Question: I am trying to create this shape in CSS/SVG:
The problem is that white portion need to be transparent. How do I do that in CSS/SVG? I also need hover on shape.
'''
#shape {
height: 400px;
width: 400px;
background: black;
overflow: hidden;
}
#circle1,
#circle2,
#circle3,
#circle4 {
background: white;
height: 800px;
width: 800px;
border-radius: 50%;
position: relative;
}
#circle1 {
top: -200px;
right: -340px;
}
#circle2 {
top: -1000px;
left: -740px;
}
#circle3 {
top: -2350px;
left: -200px;
}
#circle4 {
top: -2050px;
left: -200px;
}
#shape:hover {
background: red;
}
'''
'''
<div id="shape">
<div id="circle1">
</div>
<div id="circle2">
</div>
<div id="circle3">
</div>
<div id="circle4">
</div>
</div>
'''
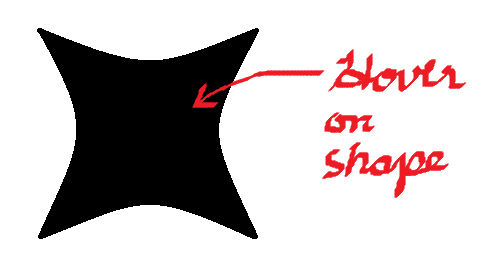
Answer: You can use svg quadratic bezier path to create such a shape.
'''
<svg version="1.1" height="400" width="400" viewBox="0 0 10 10">
<defs>
<style type="text/css">
path:hover {
fill: blue;
transition: 0.5s ease;
}
path {
transition: 0.5s ease;
}
</style>
</defs>
<path d="M0 0 Q5 3 10 0 7 5 10 10 5 7 0 10 3 5 0 0" stroke="none" fill="red" />
</svg>
'''